Field crop: maize
Growth stage: 2
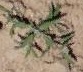
Species: atriplex